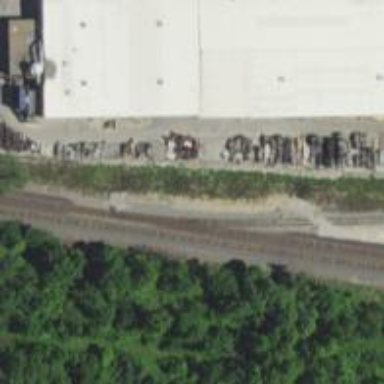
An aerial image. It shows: Rail spur service.